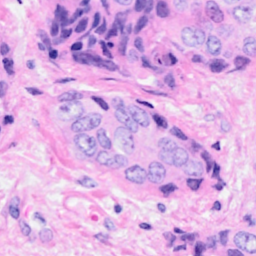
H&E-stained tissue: Breast